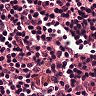
Metastatic tissue present: no